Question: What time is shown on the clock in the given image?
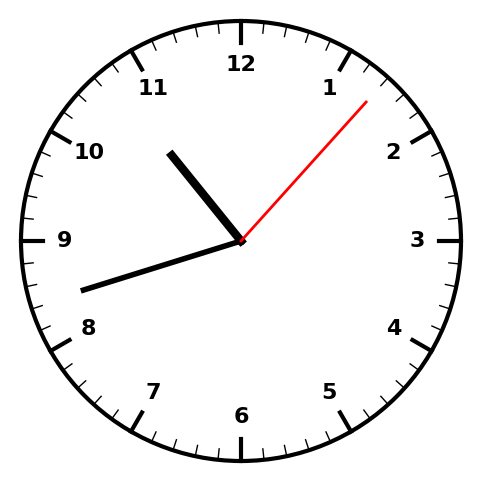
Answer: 10:42:07